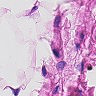
Metastatic tissue present: no